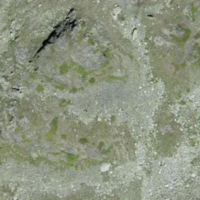
EUNIS habitat code: 31
Species observed at this site:
Jacobaea incana